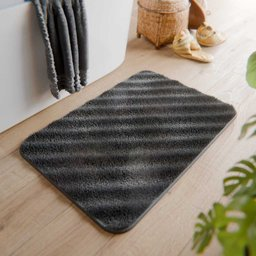
Label: decoration